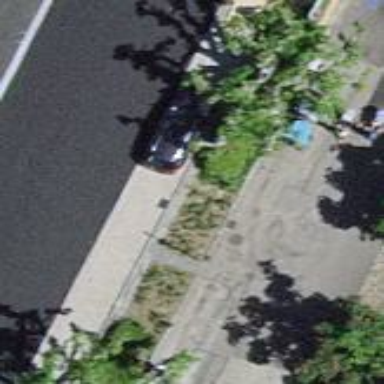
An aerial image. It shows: Street-side parallel parking available at this location.